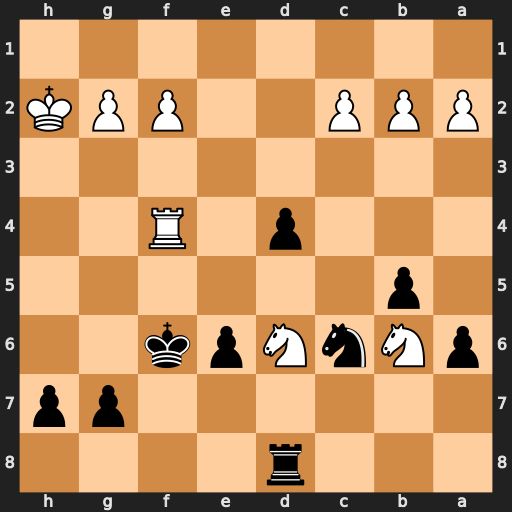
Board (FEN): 3r4/6pp/pNnNpk2/1p6/3p1R2/8/PPP2PPK/8
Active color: b
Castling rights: -
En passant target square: -
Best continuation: Ke5 Nf7+ Kxf4 Nxd8 Nxd8